Question: I was trying some C++, but I'm too new to this and you can say that this is my first day at C++. So I was trying to create a function but I was stuck with arrays! When I create a Character based array like this :
'''
char x[7][7] = {"sec","min","hr","day","week","month","year"};
'''
And when I try to fetch the data from it like this :
'''
for (i=0;i<=7;i++){
cout << x[i] << "
";
}
'''
I get some strange results! Like this :

Can anyone tell me where I'm going totally wrong! And please I'm new to C++ so can you provide me a good explanation.
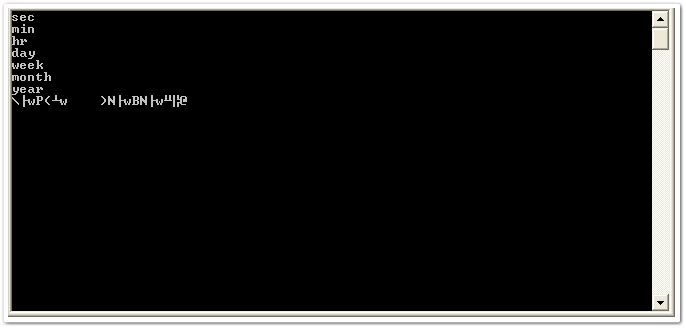
Answer: Since you have 7 values, and the array is indexed from 0, you only need to count up to 6, not 7. Modify your 'for' loop as 'for (i=0;i < 7;i++)'. ('<' instead of '<='.)
You're going over the end of the array, which may give you garbage data or may just crash your program.